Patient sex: M
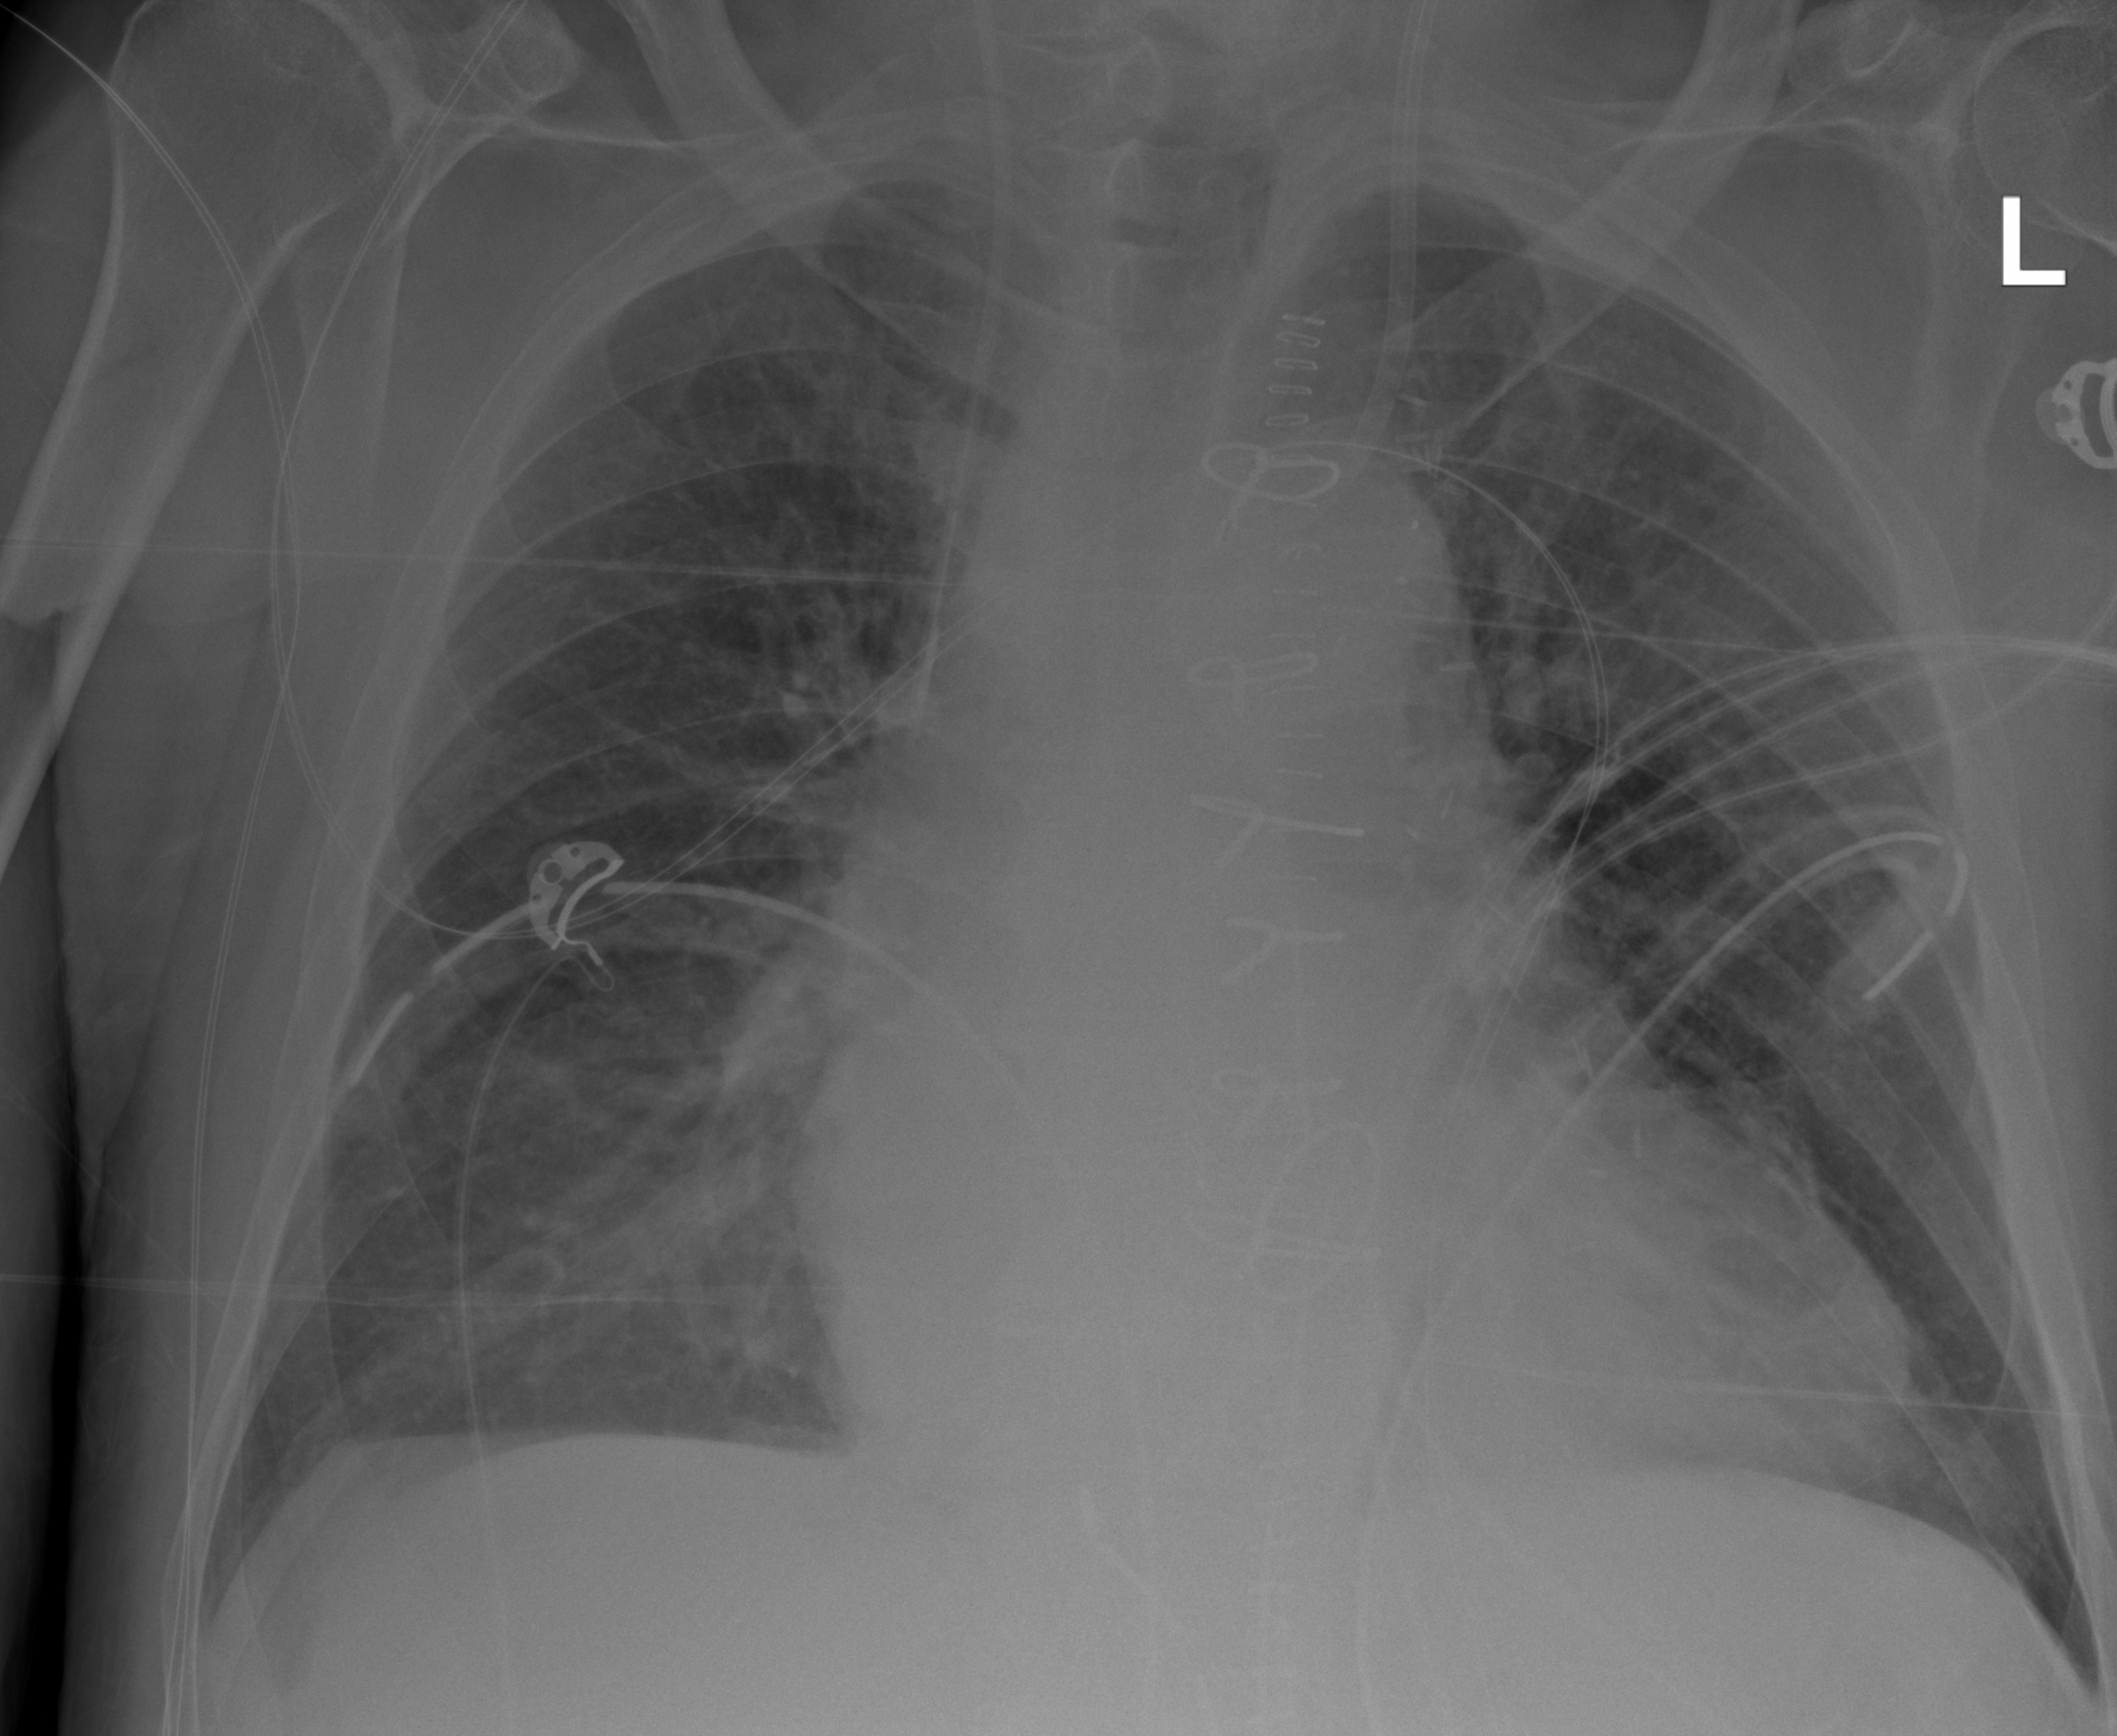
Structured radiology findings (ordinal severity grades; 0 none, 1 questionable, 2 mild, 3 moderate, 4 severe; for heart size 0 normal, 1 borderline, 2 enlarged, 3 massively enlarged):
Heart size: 2
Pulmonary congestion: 2
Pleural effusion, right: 0
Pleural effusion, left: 0
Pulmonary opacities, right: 2
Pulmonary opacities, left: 2
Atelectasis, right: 0
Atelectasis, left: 0